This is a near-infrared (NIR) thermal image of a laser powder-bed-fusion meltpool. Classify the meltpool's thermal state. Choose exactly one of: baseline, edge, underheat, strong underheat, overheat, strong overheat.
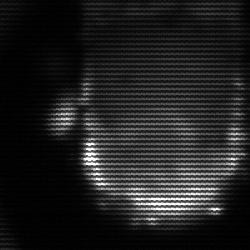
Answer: baseline